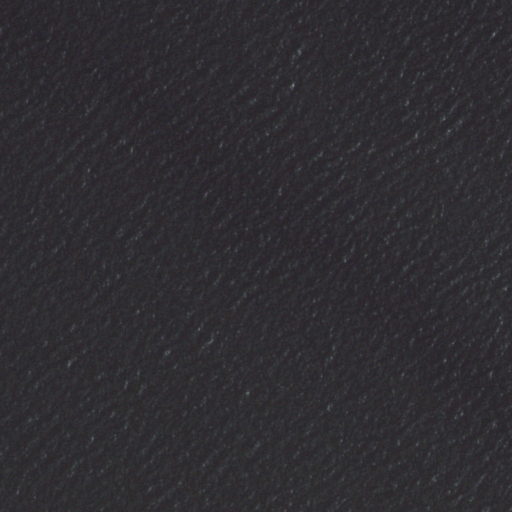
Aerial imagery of cape in Louisiana named Point Hope containing only open water